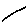
Label: line